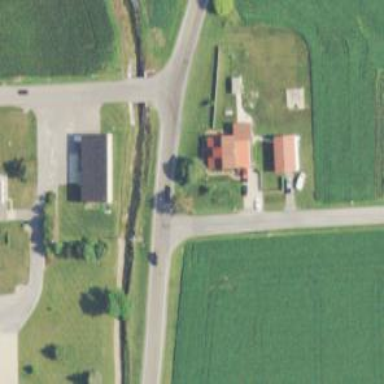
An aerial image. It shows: Secondary road.